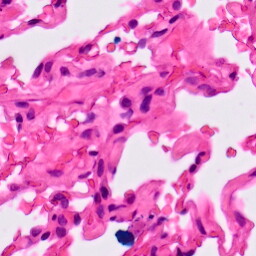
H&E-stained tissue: Lung